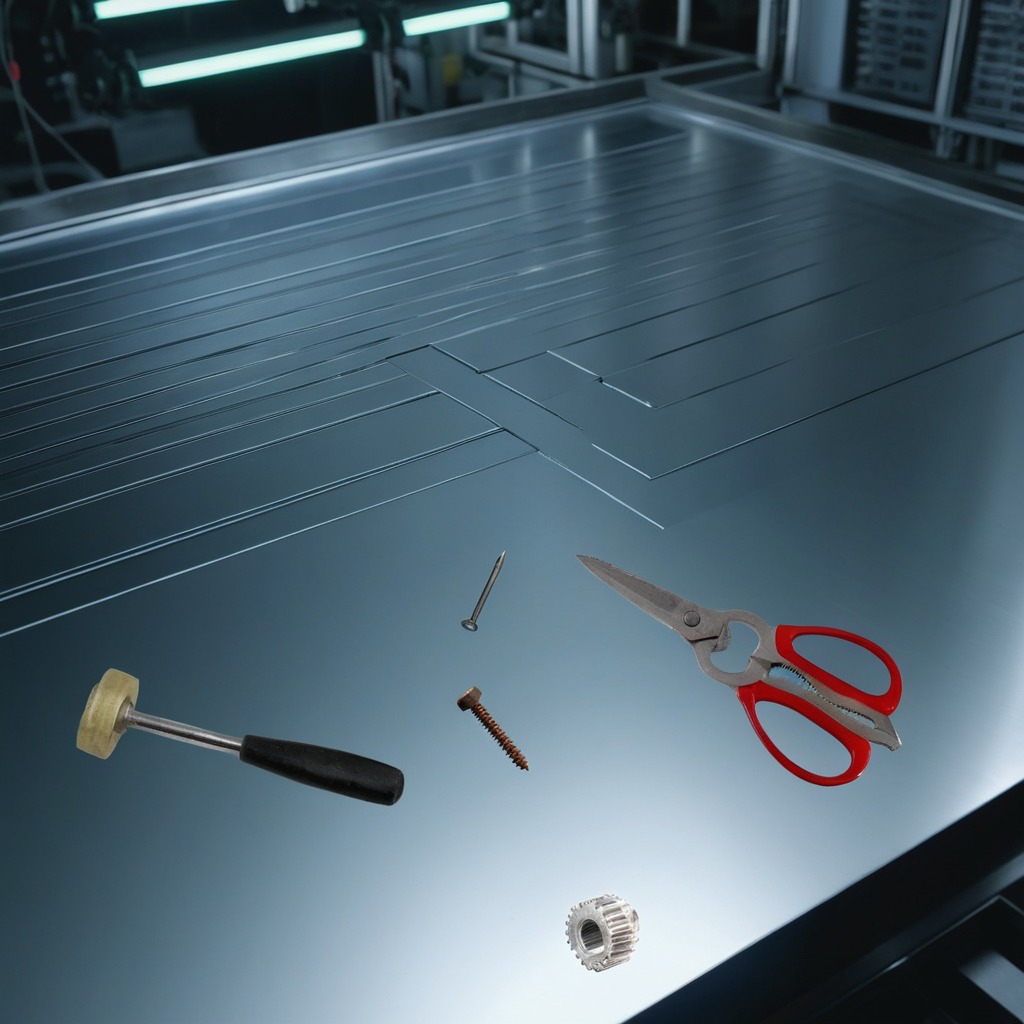
A metal gear with teeth, a metal machine screw, an iron nail, a hammer, and a pair of scissors are lying on the metal table.